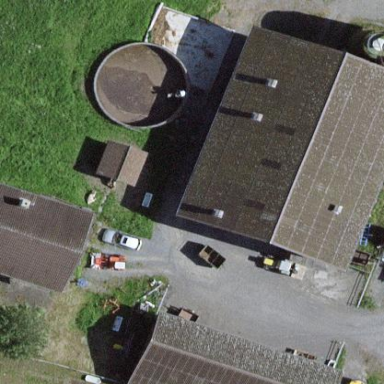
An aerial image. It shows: Farmyard area.